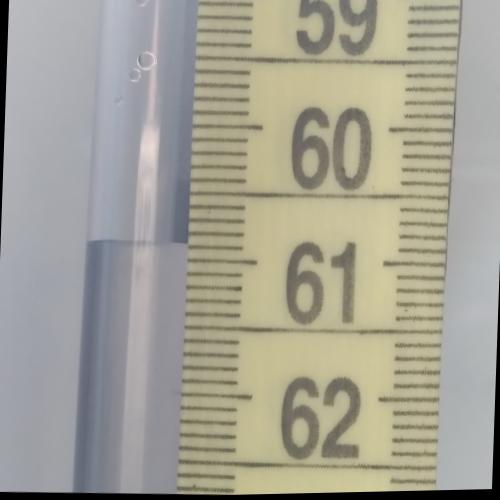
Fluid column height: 60.9 cm